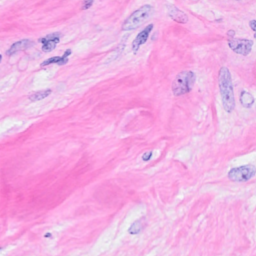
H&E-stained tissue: Breast